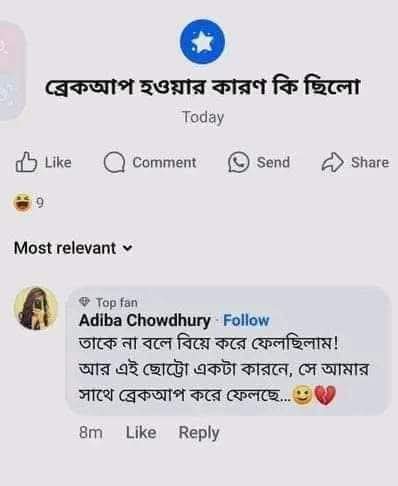
Text: ব্রেকআপ হওয়ার কারণ কি ছিলো
তাকে না বলে বিয়ে করে ফেলছিলাম! আর এই ছোট্টো একটা কারনে, সে আমার সাথে ব্রেকআপ করে ফেলছে...
Label: Non Hate